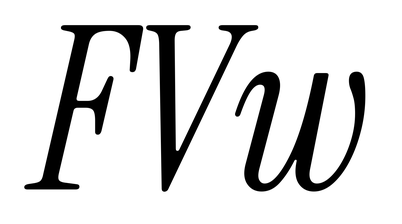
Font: InstrumentSerif-Italic